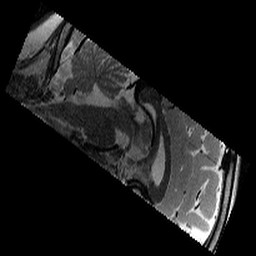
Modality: T2w
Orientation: sagittal
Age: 10
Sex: female
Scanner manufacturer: siemens
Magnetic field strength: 3 T
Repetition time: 9.23 s
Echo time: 0.067 s